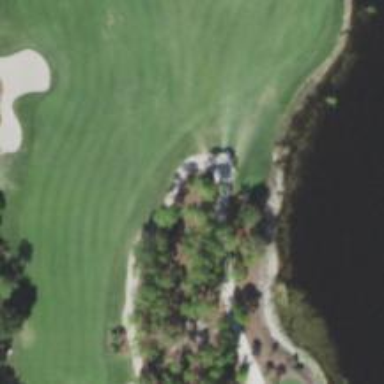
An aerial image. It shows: Path for both road and golf.